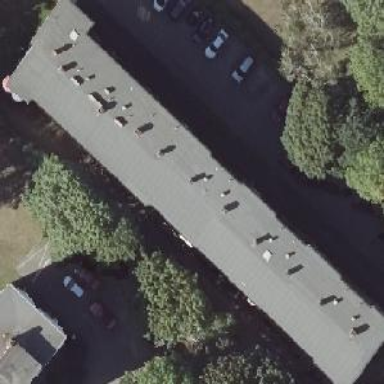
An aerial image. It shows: Beige apartments building.